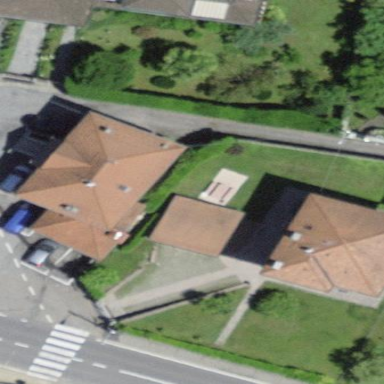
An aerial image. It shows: Building that is pub.